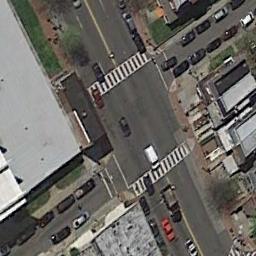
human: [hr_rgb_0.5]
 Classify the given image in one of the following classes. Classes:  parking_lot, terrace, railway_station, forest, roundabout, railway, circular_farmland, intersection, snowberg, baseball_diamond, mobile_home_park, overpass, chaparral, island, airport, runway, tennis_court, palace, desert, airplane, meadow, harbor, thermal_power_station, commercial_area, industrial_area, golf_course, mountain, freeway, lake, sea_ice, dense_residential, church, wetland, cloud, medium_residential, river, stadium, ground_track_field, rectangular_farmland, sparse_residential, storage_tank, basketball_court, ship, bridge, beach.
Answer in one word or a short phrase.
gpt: intersection